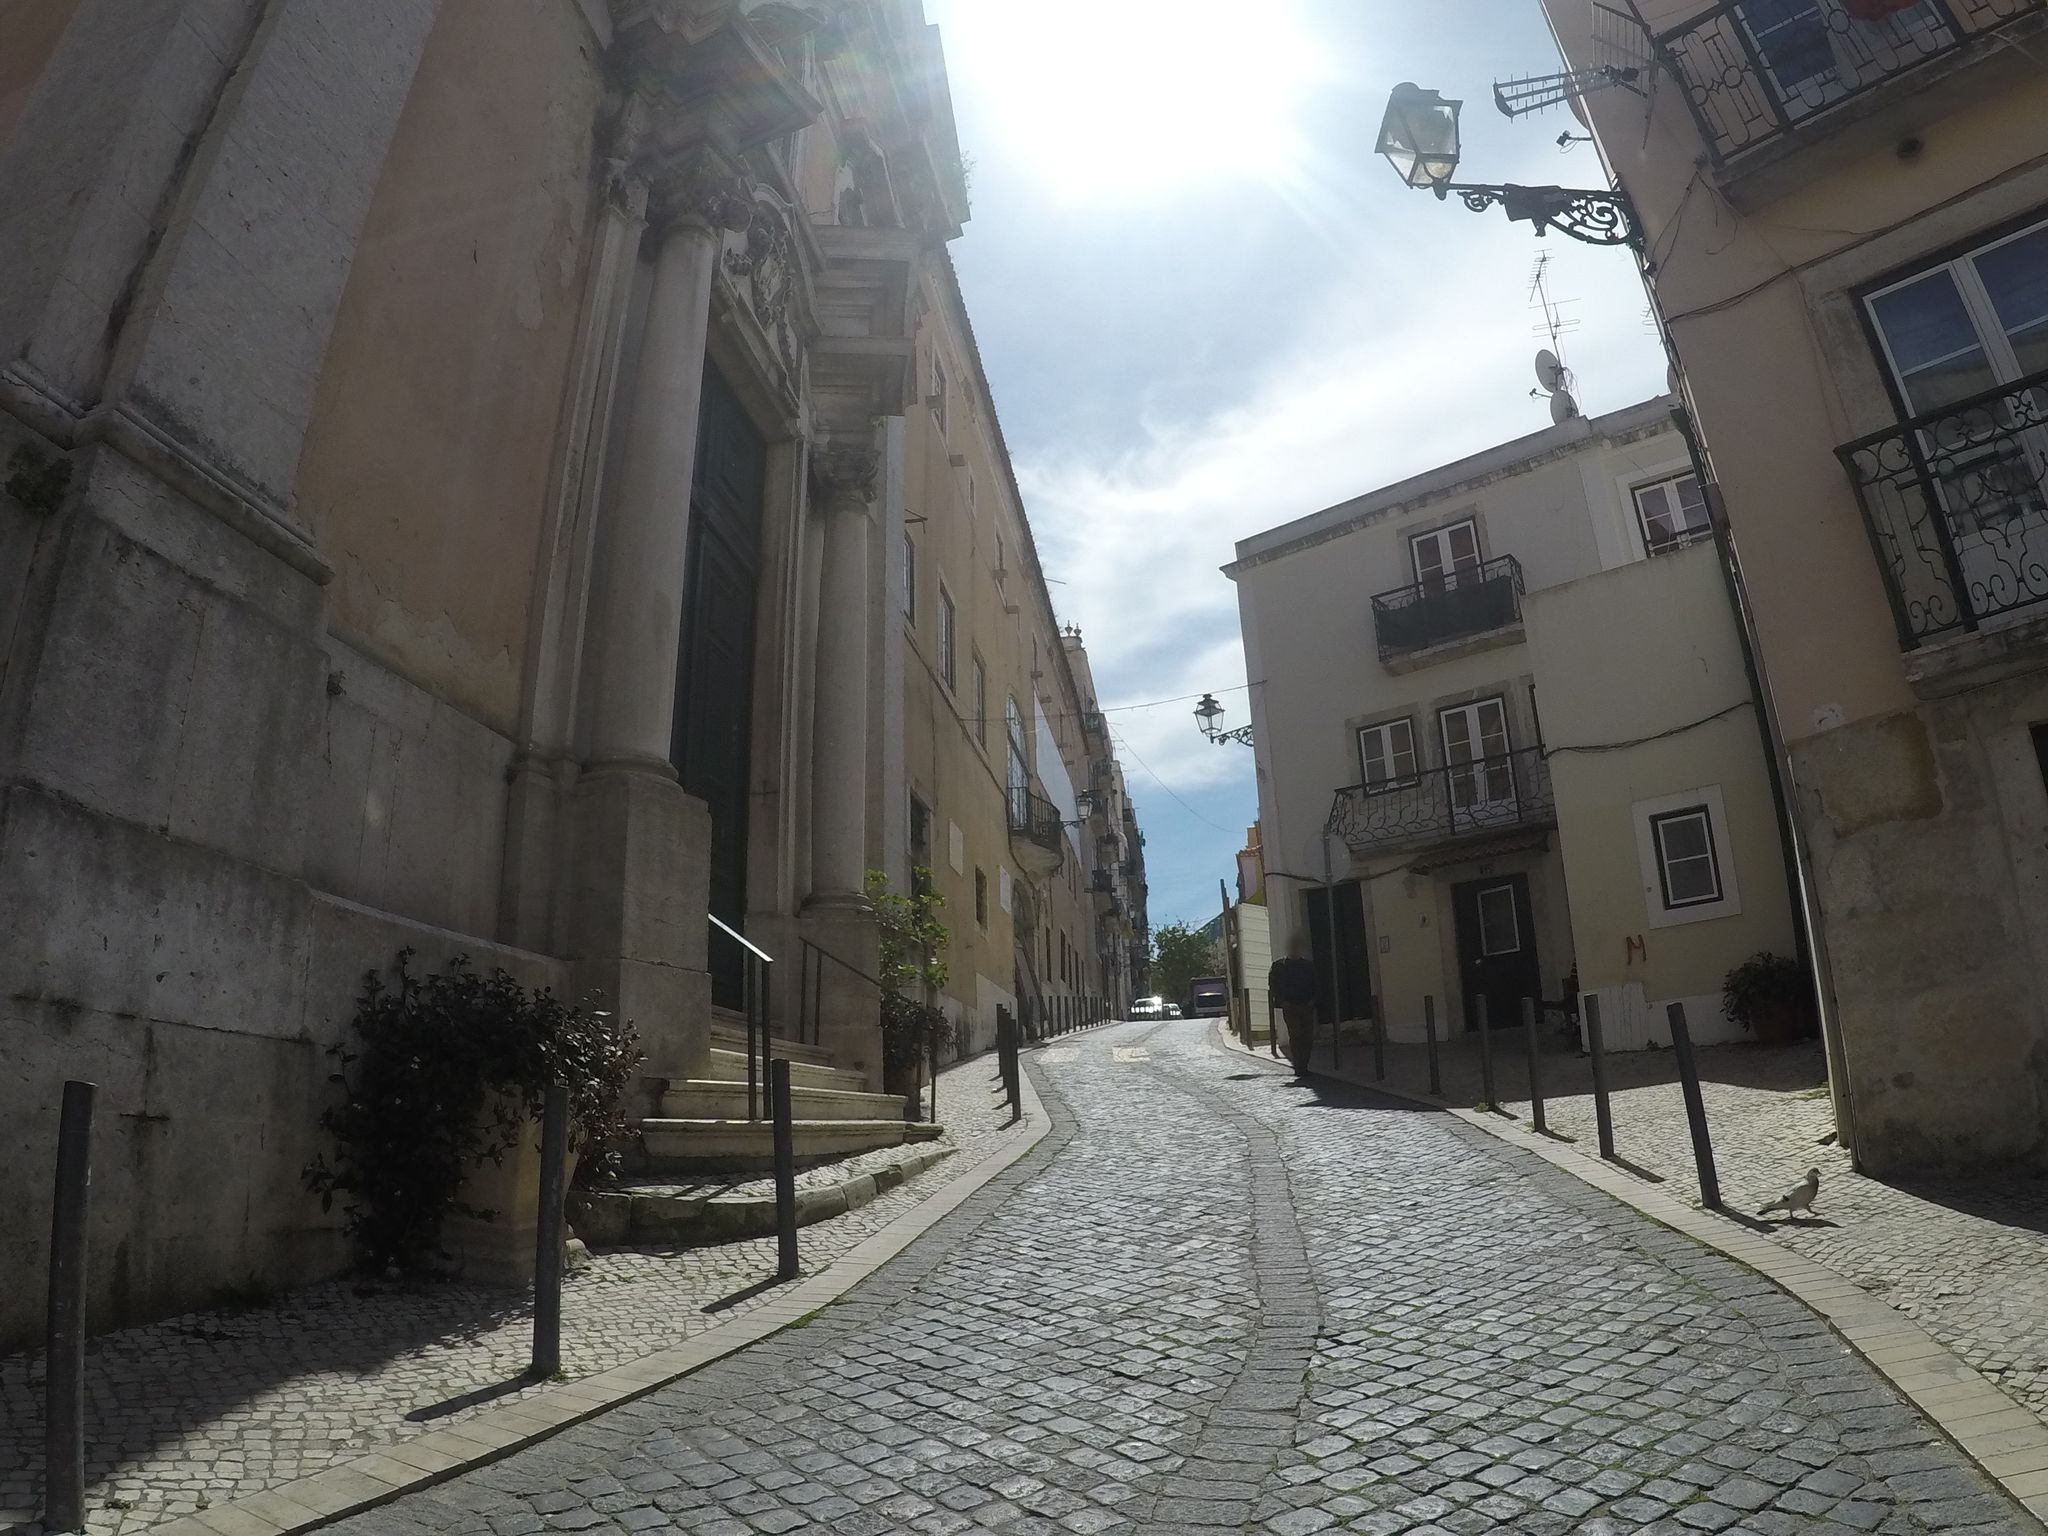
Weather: clear
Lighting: day
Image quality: good
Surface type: walking surface
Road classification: residential
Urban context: urban centre
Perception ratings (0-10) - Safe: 7.4, Lively: 8.14, Beautiful: 4.77, Boring: 8.65, Depressing: 5.02, Wealthy: 6.57